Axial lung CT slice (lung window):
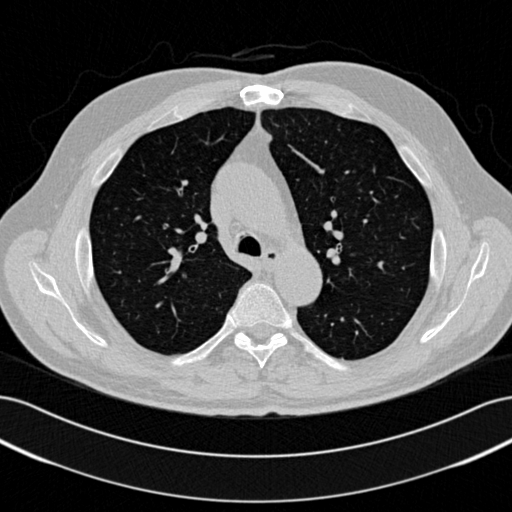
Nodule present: no